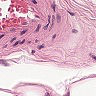
Metastatic tissue present: no